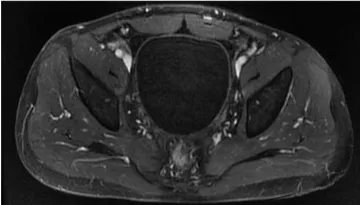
Imaging of the patient over the course of therapy. (D) After concurrent chemoradiotherapy plus pembrolizumab, the axial contrast-enhanced MRI on arterial phase showed the bladder was normal with no sign of tumor recurrence.
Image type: radiology (mri)